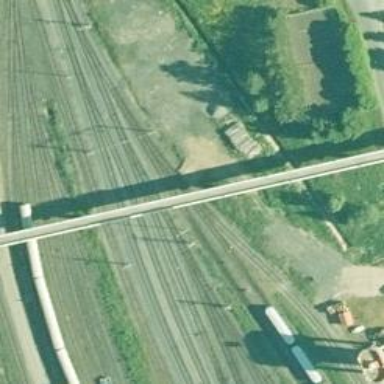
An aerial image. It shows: Rail yard with electrified contact lines for railway operations.